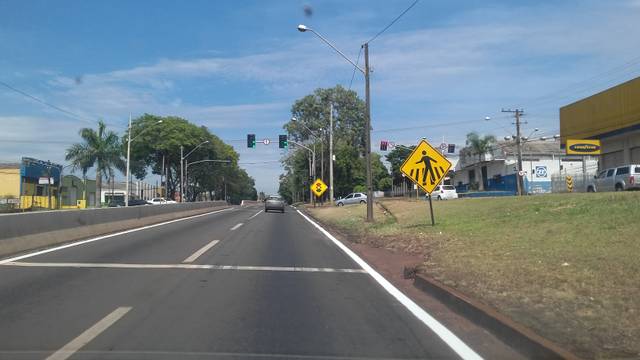
Region: Brazil
Coordinates: -23.293, -51.134